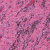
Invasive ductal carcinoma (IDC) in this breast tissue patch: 0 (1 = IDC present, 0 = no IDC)